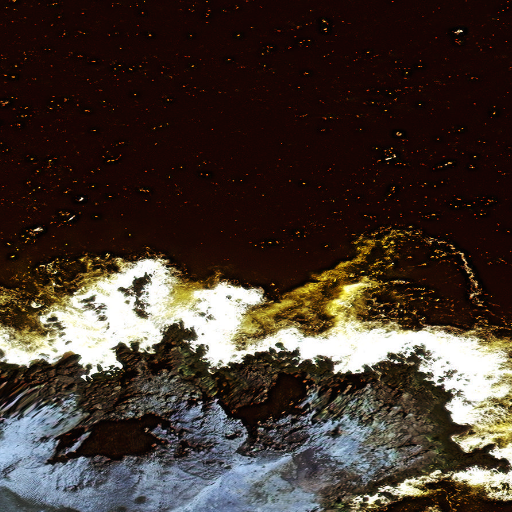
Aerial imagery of mountain in Alaska named Sugar Hill containing only unknown